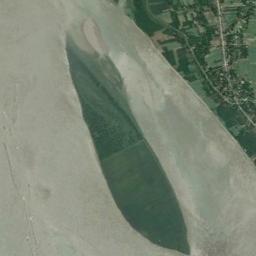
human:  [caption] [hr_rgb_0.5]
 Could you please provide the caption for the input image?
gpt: The central island has dense vegetation and the color of the river is yellow .

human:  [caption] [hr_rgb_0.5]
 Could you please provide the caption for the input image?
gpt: A shuttle-shaped island surrounded by turquoise water, The island is green and there is a land next to it .

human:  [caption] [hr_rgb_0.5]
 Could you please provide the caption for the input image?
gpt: The island looks desolate .

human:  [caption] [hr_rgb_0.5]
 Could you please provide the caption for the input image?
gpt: There are many trees on the island .

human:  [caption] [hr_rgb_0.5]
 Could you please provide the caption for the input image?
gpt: The green island is in a river .